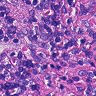
Metastatic tissue present: no